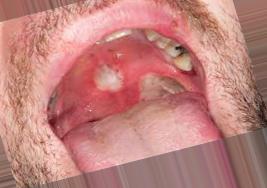
Condition: Mouth Ulcer